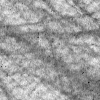
Atmospheric dust classification: not_dusty